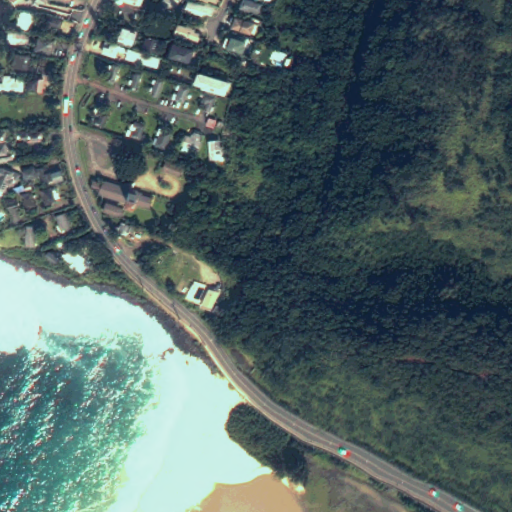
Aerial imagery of valley in Hawaii named Kalahopele Gulch containing only unknown